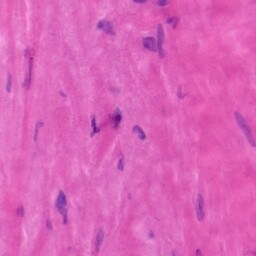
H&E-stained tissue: Tonsil